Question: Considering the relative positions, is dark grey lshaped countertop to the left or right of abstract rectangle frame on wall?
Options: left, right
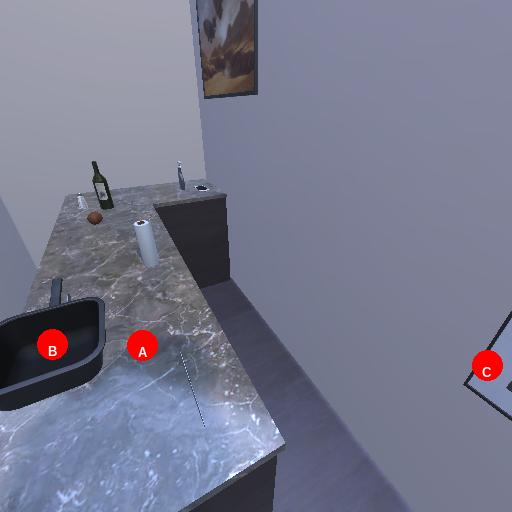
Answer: left